Question: For some reason, the menu doesn't show up at all when I run my simple SWT application on OS X. This problem doesn't happen with other SWT applications that I've written, and I'm not sure what I'm doing differently. When I run my program, the menu I see at the top of the screen belongs to Eclipse, which happens to be the IDE I'm using. Also, while the Eclipse menu is visible, it is not clickable or responsive in any way.
Here's what the menu looks like now (to avoid confusion as to what I meant):

Here's the relevant code:
'''
import org.eclipse.swt.SWT;
import org.eclipse.swt.widgets.Display;
import org.eclipse.swt.widgets.Shell;
import org.eclipse.swt.widgets.Menu;
import org.eclipse.swt.widgets.MenuItem;
import org.eclipse.swt.layout.FormLayout;
import org.eclipse.swt.widgets.ToolBar;
import org.eclipse.swt.layout.FormData;
import org.eclipse.swt.layout.FormAttachment;
import org.eclipse.swt.widgets.ToolItem;
import org.eclipse.wb.swt.SWTResourceManager;
public class AnalyzerApp {
protected Shell shell;
Display display;
boolean thisIsAMac = SWT.getPlatform().equals("cocoa");
public static void main(String[] args) {
try {
AnalyzerApp window = new AnalyzerApp();
window.open();
} catch (Exception e) {
e.printStackTrace();
}
}
public void open() {
Display.setAppName("Analyzer");
display = Display.getDefault();
createContents();
shell.open();
shell.layout();
while (!shell.isDisposed()) {
if (!display.readAndDispatch()) {
display.sleep();
}
}
}
protected void createContents() {
shell = new Shell();
shell.setSize(832, 526);
shell.setText("Analyzer");
shell.setLayout(new FormLayout());
// Menu
Menu menu = new Menu(shell, SWT.BAR);
shell.setMenuBar(menu);
if(thisIsAMac) menu = display.getMenuBar();
// ^ tried to fix with this, didn't change anything
MenuItem mntmFile = new MenuItem(menu, SWT.CASCADE);
mntmFile.setText("File");
Menu fileMenu = new Menu(mntmFile);
mntmFile.setMenu(fileMenu);
MenuItem mntmNew = new MenuItem(fileMenu, SWT.NONE);
mntmNew.setText("New");
MenuItem mntmOpen = new MenuItem(fileMenu, SWT.NONE);
mntmOpen.setText("Open");
MenuItem mntmSave = new MenuItem(fileMenu, SWT.NONE);
mntmSave.setText("Save");
MenuItem mntmSaveAs = new MenuItem(fileMenu, SWT.NONE);
mntmSaveAs.setText("Save As");
new MenuItem(fileMenu, SWT.SEPARATOR);
MenuItem mntmImport = new MenuItem(fileMenu, SWT.NONE);
mntmImport.setText("Import");
}
}
'''
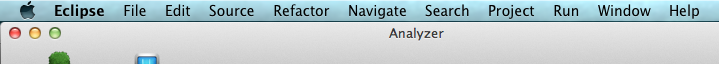
Answer: I have the same problem using IntelliJ and when I run from the command line, the only way that I found to show the app menu is creating an .app directory (<URL> and executing it with double click or using the open command.